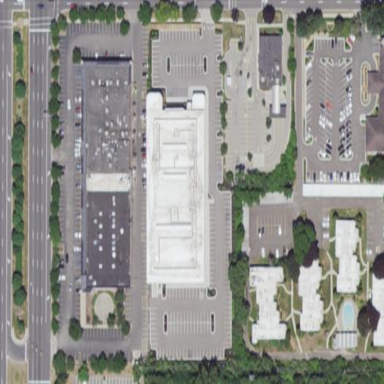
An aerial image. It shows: Retail area.